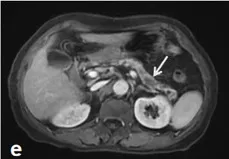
The first abdominal MRI. Late arterial phase.
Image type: radiology (mri)